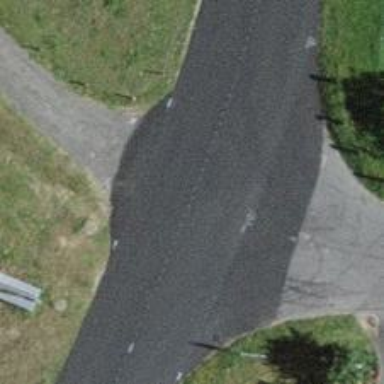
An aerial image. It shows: Secondary road.